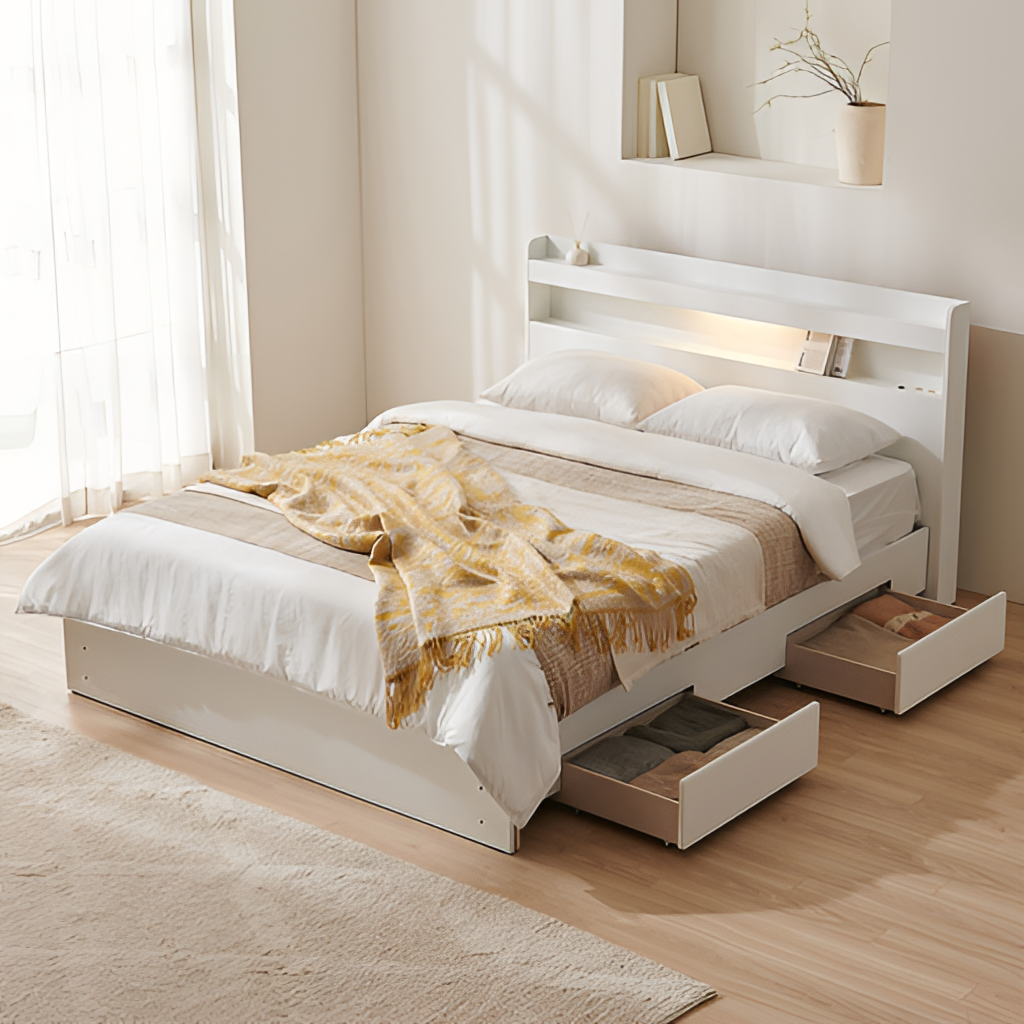
bedroom, white wood backlit headboard bed, contemporary, wood flooring, with plank pattern, paint wallpaper, with solid pattern